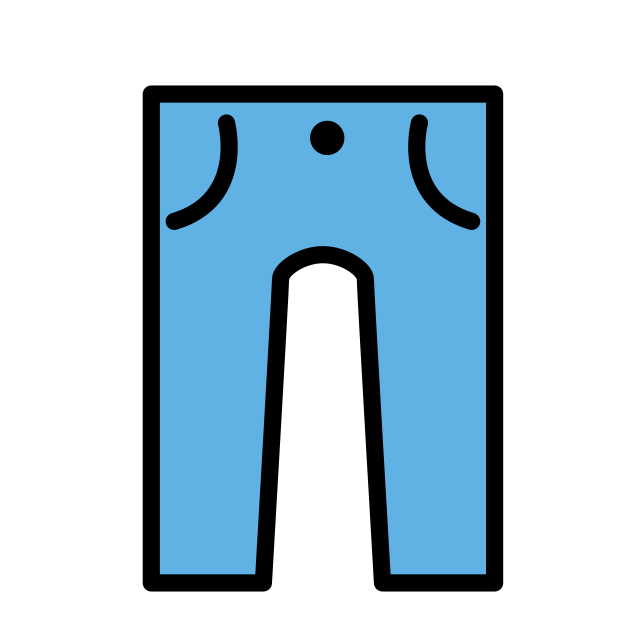
Emoji: 👖
Name: jeans
Unicode: 0x1f456